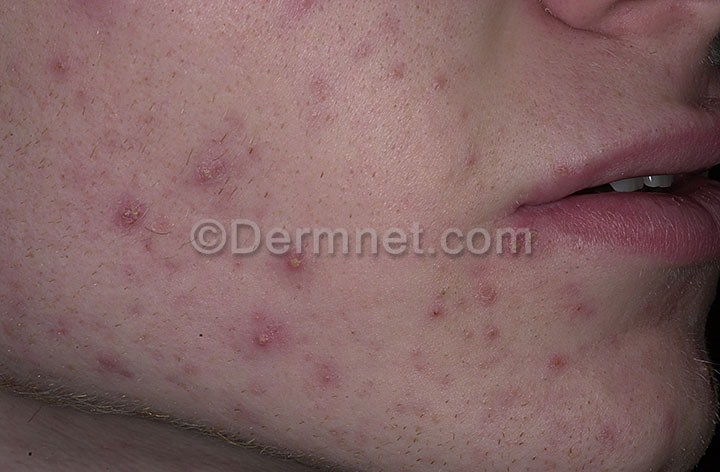
Disease: Acne and Rosacea Photos